RGB frame:
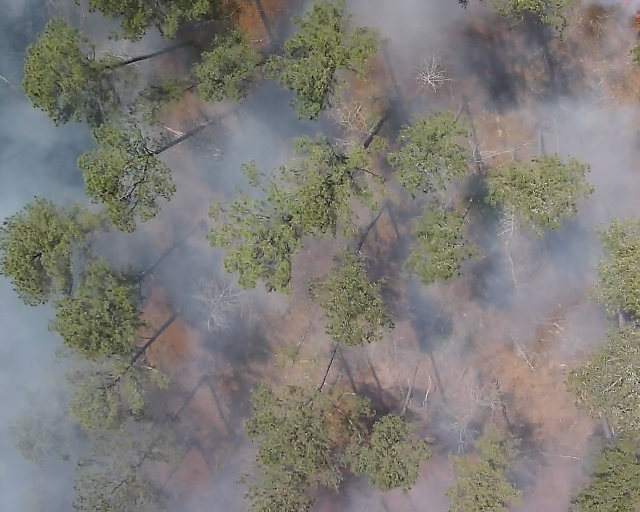
Thermal frame:
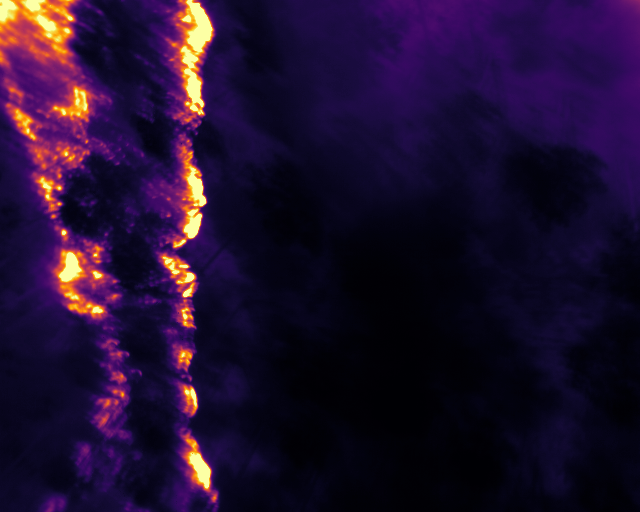
Captured: 2026-02-26 02:32:09
Pixels at or above 80 °C: 16215 (fraction of frame: 0.04948)